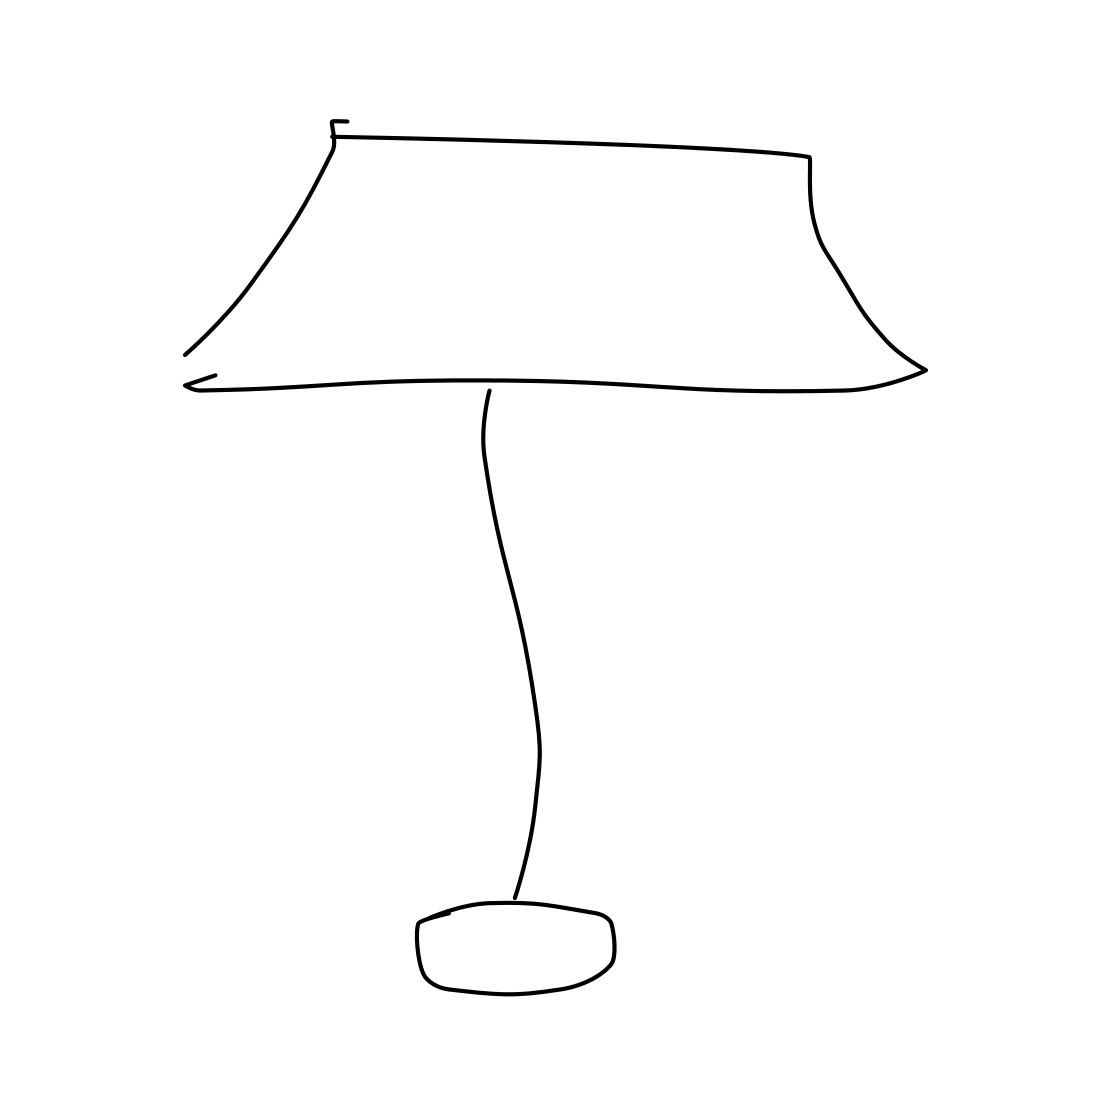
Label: tablelamp